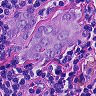
Metastatic tissue present: yes